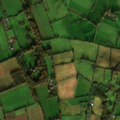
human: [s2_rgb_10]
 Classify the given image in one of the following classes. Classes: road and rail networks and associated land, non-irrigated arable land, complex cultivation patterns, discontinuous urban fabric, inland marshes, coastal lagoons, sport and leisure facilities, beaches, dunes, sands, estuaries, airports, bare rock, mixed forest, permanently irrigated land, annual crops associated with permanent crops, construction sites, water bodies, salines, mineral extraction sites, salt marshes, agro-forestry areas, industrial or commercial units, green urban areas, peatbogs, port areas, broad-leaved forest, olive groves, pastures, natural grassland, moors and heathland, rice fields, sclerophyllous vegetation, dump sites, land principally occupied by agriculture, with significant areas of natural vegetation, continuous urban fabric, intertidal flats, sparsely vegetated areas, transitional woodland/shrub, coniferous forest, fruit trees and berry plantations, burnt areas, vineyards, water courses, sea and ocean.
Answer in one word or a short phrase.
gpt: non-irrigated arable land, pastures, complex cultivation patterns